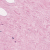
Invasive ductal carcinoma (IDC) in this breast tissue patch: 0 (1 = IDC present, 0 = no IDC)